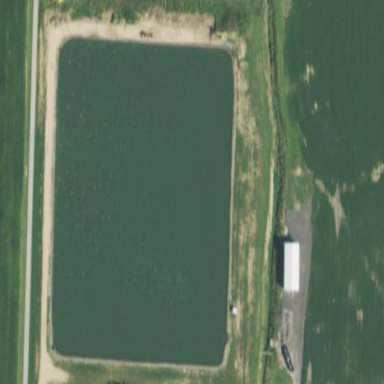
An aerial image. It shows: Reservoir of water.